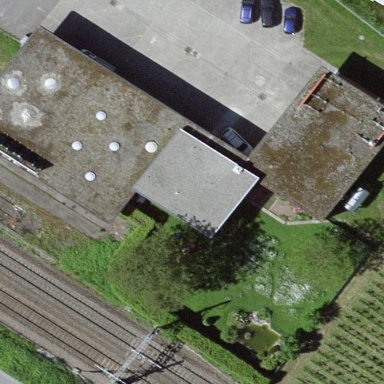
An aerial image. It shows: Industrial building.